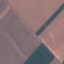
Label: AnnualCrop